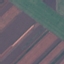
Label: AnnualCrop